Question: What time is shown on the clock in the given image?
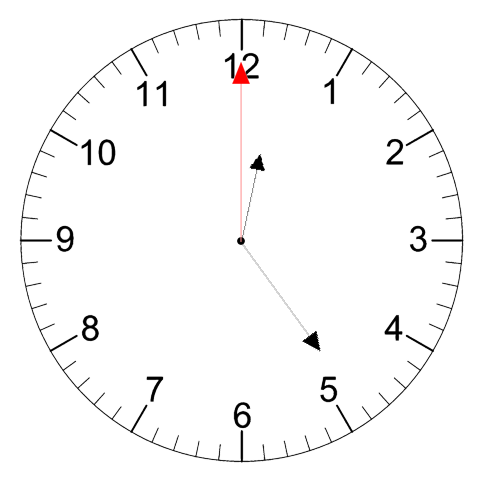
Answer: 12:24:00